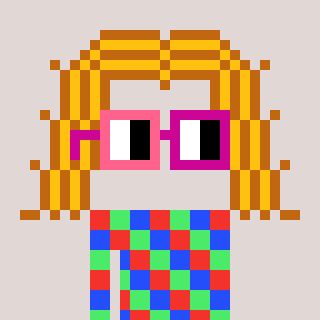
a pixel art character with square pink and red glasses, a hair-shaped head and a peachy-colored body on a warm background